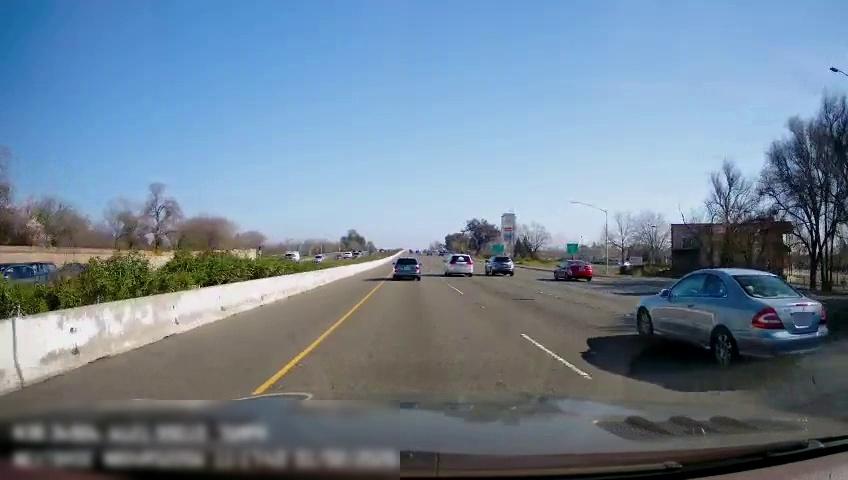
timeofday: Day
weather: Sunny
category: Drivable Space
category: Vehicles | Car
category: Vehicles | Van
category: Vehicles | Car
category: Vehicles | Car
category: Vehicles | Car
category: Vehicles | Car
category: Vehicles | Car
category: Vehicles | SUV
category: Vehicles | Car
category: Vehicles | Car
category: Vehicles | Car
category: Lanes | Current Lane
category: Lanes | Current Lane
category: Lanes | Alternate Lane
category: Traffic | Signs